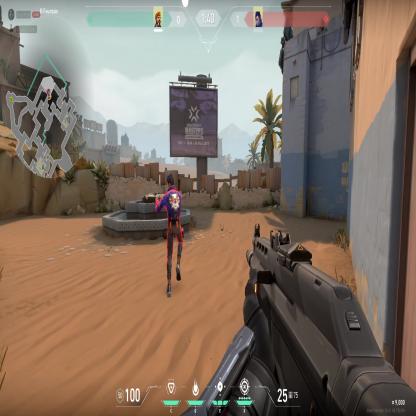
Label: enemy